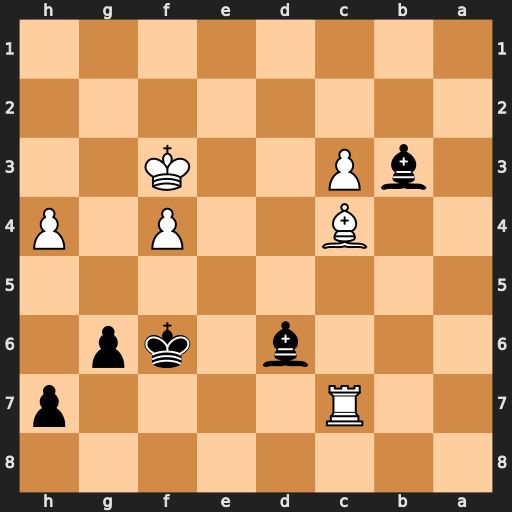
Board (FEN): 8/2R4p/3b1kp1/8/2B2P1P/1bP2K2/8/8
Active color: b
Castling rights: -
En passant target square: -
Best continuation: Bd1+ Kg3 Bxc7